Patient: sex M, age 57
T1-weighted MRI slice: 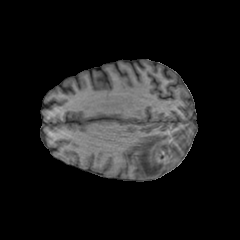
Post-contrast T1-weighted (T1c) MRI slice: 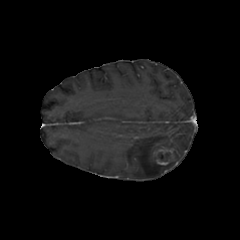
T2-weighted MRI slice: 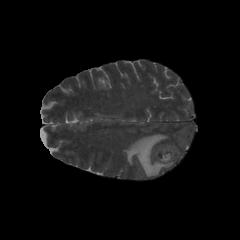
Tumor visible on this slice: yes
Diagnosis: Glioblastoma, IDH-wildtype
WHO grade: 4